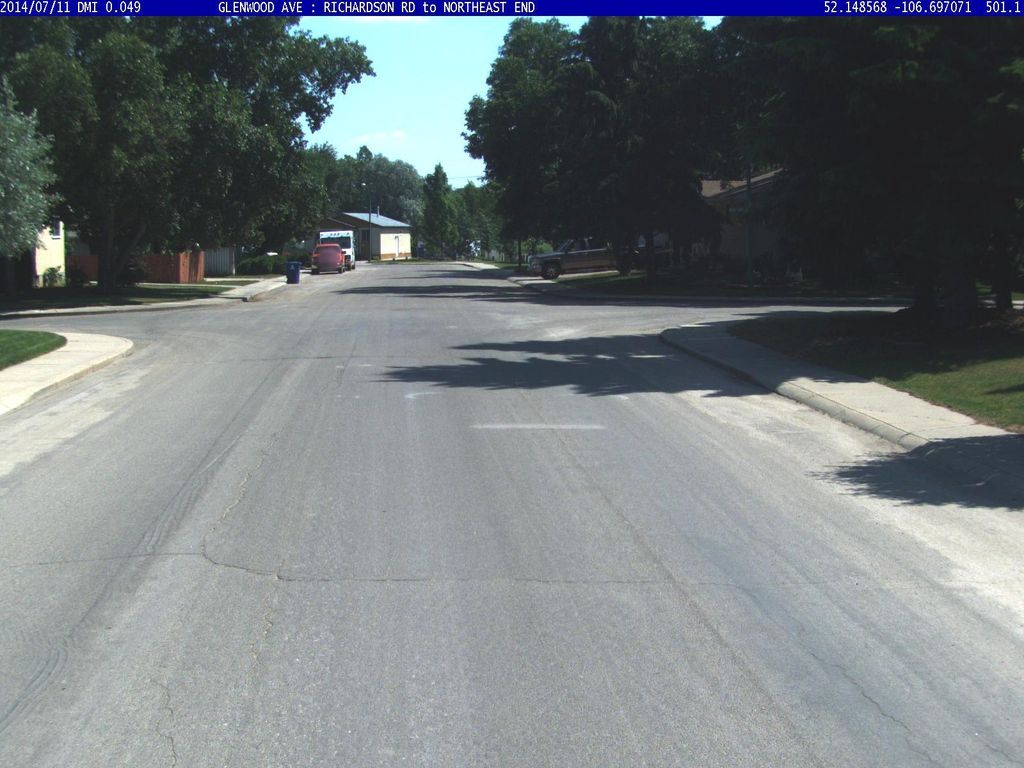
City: saskatoon